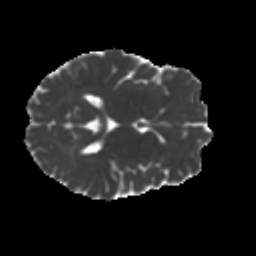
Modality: MD
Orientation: axial
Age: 22
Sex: female
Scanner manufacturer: ge
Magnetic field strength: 3 T
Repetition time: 7.8 s
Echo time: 0.0606 s